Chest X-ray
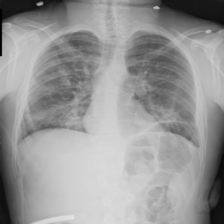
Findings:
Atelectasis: negative
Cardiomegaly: negative
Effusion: negative
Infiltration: negative
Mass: negative
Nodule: negative
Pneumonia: negative
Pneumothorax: negative
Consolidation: negative
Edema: negative
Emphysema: negative
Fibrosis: negative
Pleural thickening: negative
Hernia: negative